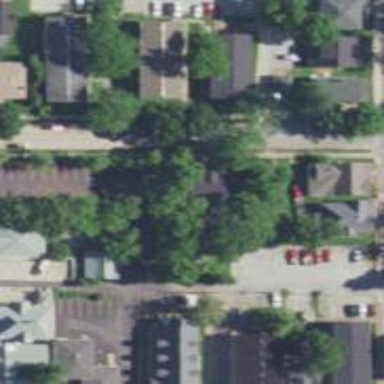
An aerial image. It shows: Alleyway designated as service road.